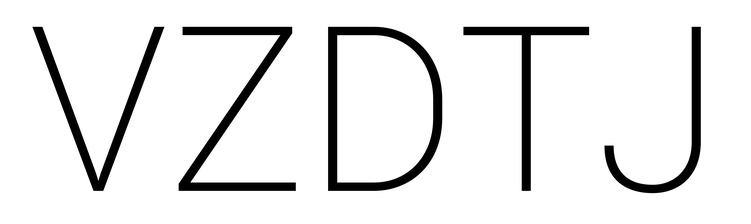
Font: Roboto_ExtraLight